Field crop: maize
Growth stage: 1
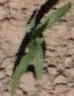
Species: maize